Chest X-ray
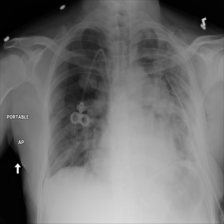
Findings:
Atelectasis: negative
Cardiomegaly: negative
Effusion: negative
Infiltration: negative
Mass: negative
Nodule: negative
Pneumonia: negative
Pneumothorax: negative
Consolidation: negative
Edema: negative
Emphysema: positive
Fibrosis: negative
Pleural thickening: negative
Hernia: negative